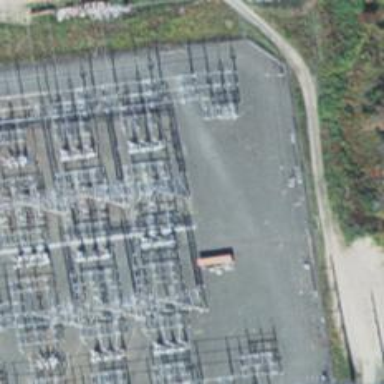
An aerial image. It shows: Switch for power supply.